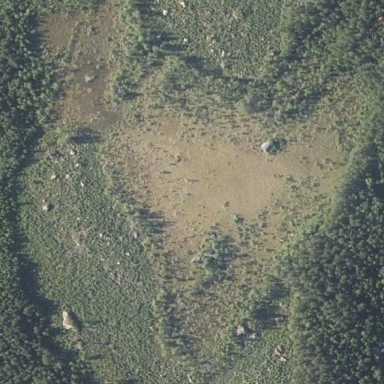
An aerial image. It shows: Bog wetland.